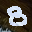
Label: 8